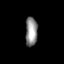
Tissue: prostate
Cell type: T cells
Senescence score: 0.1302
Nuclear area (px): 347
Mean DAPI intensity: 141.101